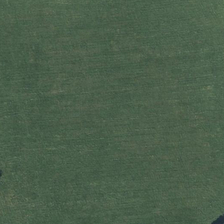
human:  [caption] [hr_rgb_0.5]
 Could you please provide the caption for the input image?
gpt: several green trees are near a piece of green meadow .

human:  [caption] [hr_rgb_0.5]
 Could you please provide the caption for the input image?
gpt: several green trees are near a piece of green meadow .

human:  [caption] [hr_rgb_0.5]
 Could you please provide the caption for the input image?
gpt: several green trees are near a piece of green meadow .

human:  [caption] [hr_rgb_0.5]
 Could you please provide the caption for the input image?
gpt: several green trees are near a piece of green meadow .

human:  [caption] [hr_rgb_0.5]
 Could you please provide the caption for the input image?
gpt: several green trees are near a piece of green meadow .